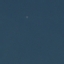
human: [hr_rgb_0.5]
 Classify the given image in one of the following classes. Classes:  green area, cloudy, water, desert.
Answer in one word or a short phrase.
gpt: water